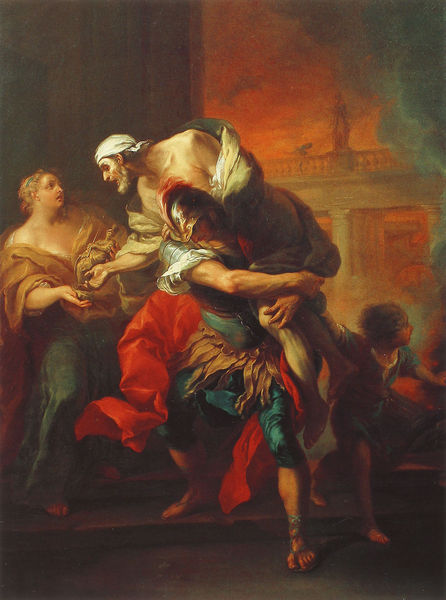
Titel: Aeneas trägt Anchises
Künstler: Carle van Loo
Institution: New York, Stair Sainty Matthiessen
Schlagwörter: blau, feuer, gemälde, mann, gelb, mädchen, stadt, frau, säulen, rot, tuch, wolke, bart, barock, tragen, herr, rauch, gewand, kind, kinder, statue, balkon, brand, kopftuch, flucht, alter, geld, soldat, furcht, helm, ritter, rüstung, römer, sandale, harnisch, toga, venus, löschen, amor, mars, retten, rettung, bezahlen, retter, nero